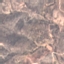
Land use / land cover: HerbaceousVegetation